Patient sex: M
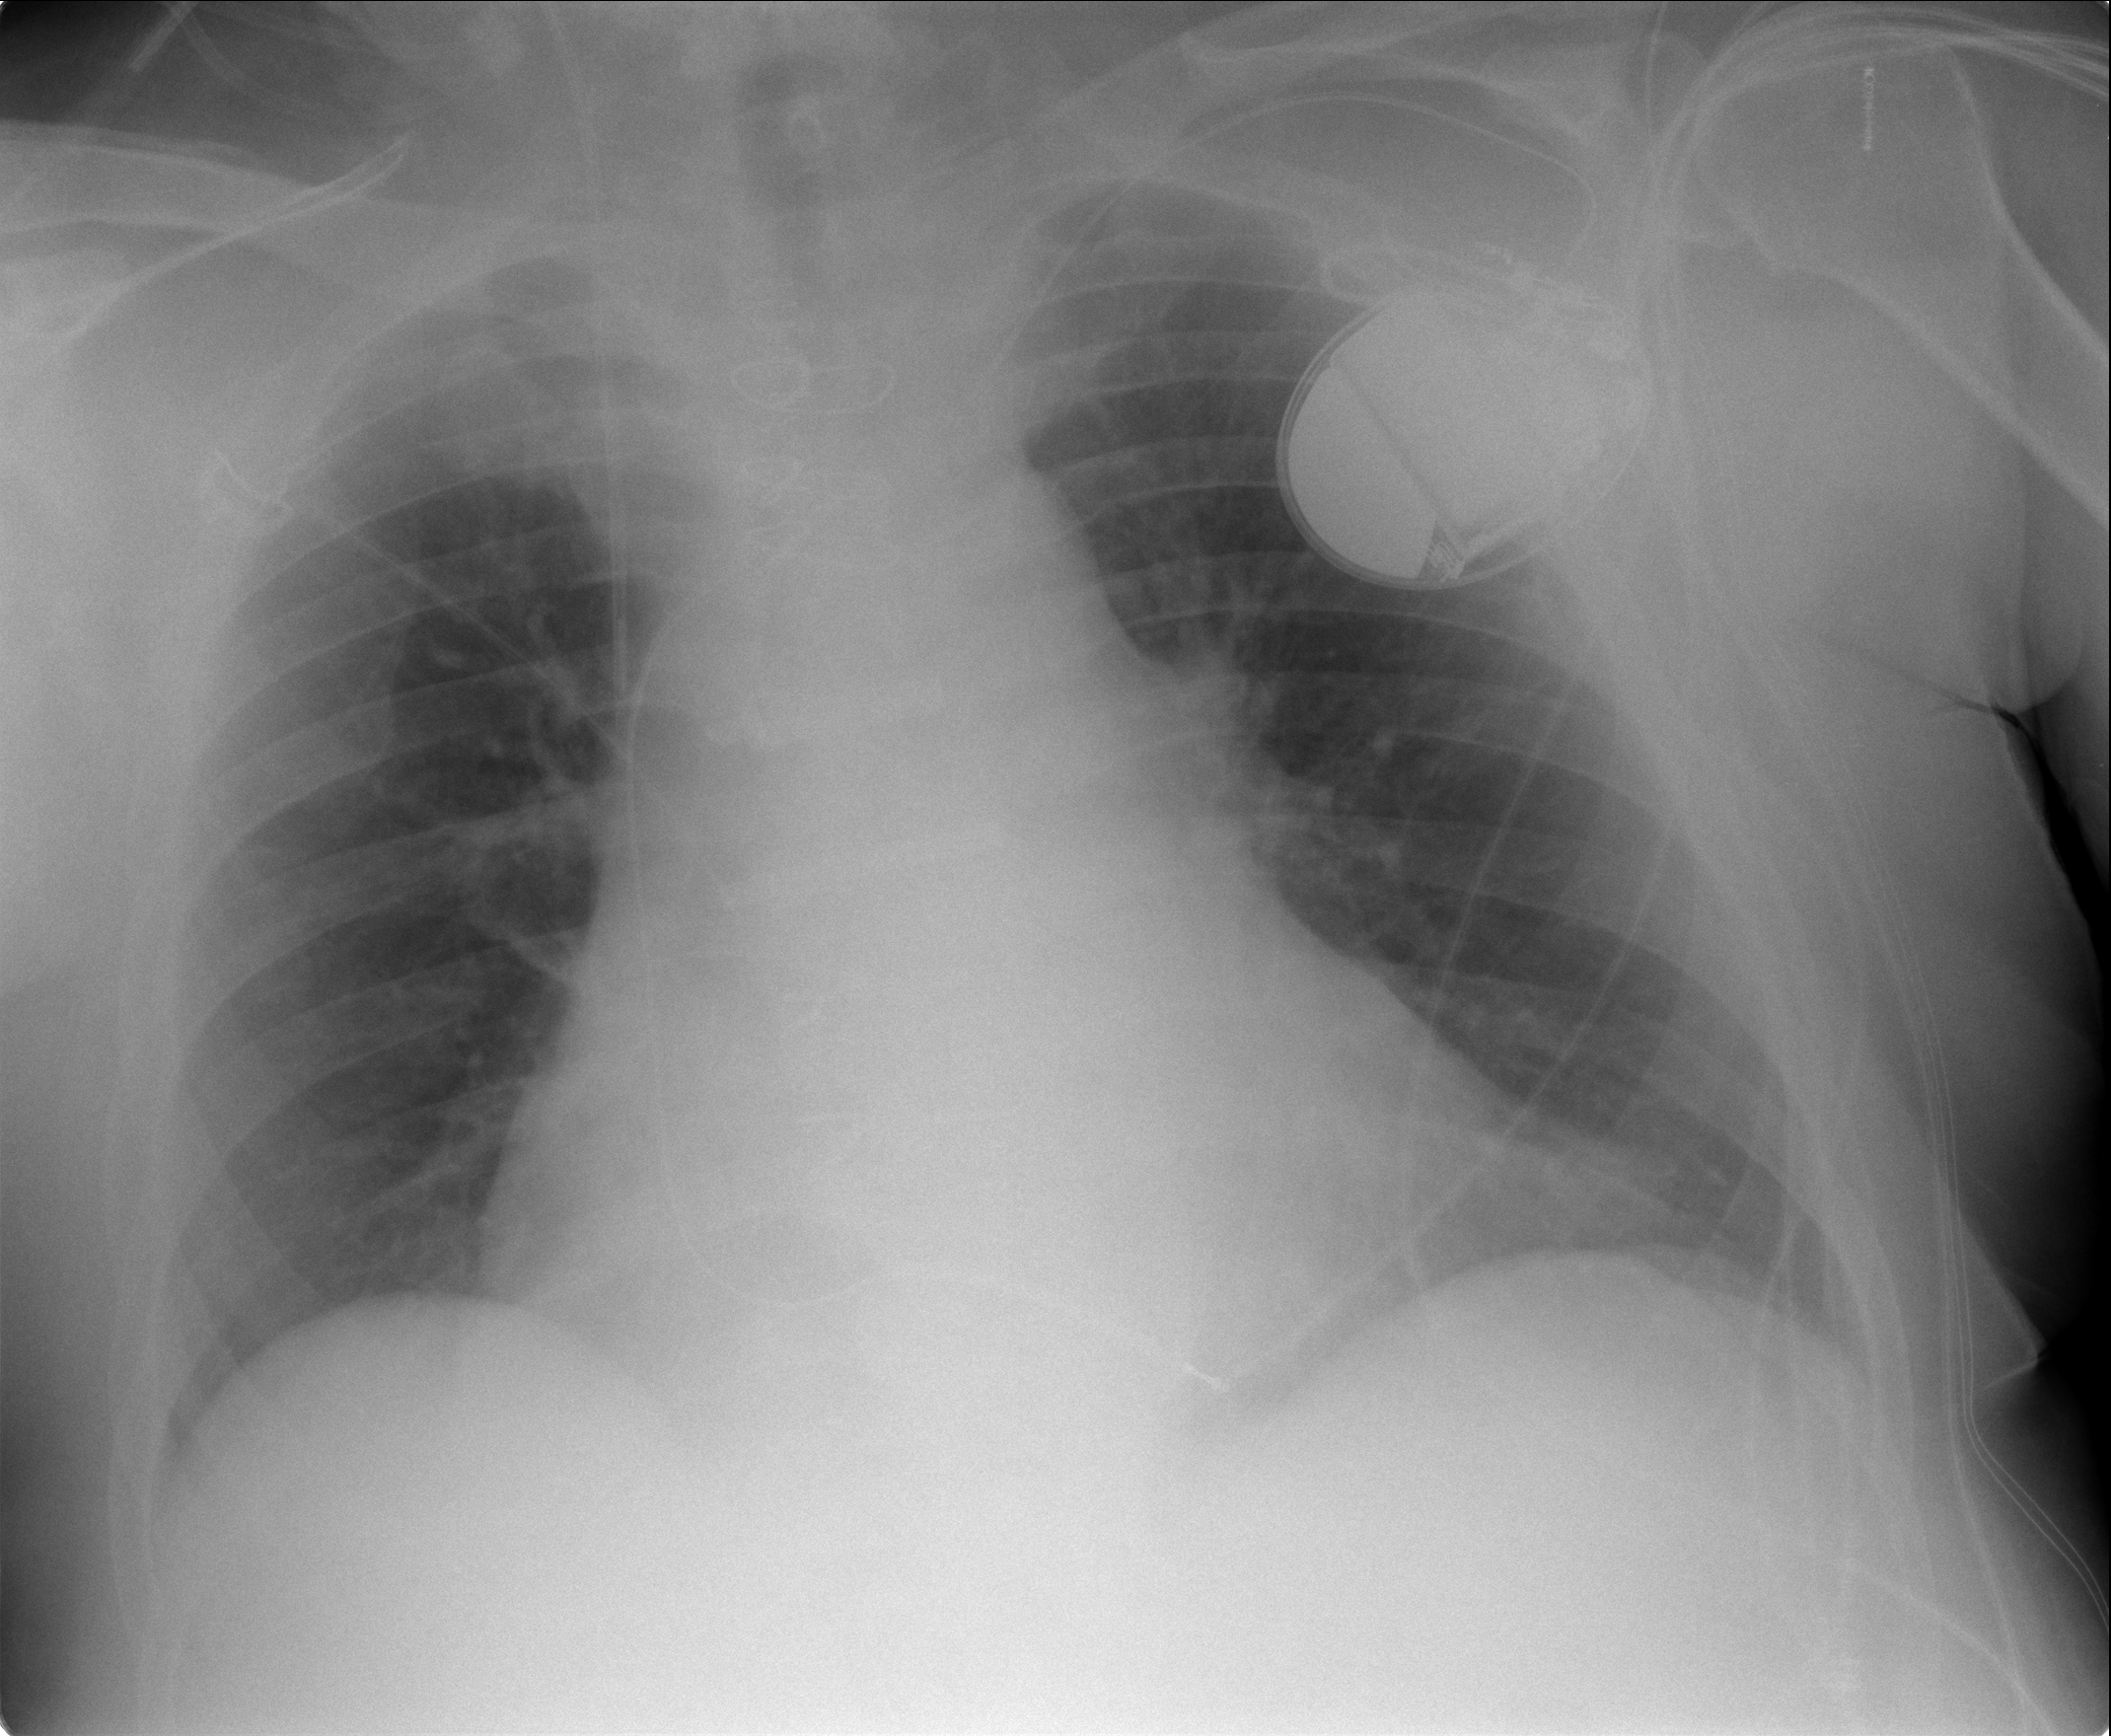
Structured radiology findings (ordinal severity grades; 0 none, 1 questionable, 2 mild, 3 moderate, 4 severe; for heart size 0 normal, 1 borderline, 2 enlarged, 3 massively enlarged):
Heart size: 1
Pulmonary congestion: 0
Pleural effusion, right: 0
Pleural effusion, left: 0
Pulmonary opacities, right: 0
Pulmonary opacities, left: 0
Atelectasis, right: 2
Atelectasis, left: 2